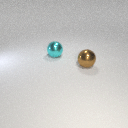
large brown metal sphere in front of large cyan metal sphere